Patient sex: F
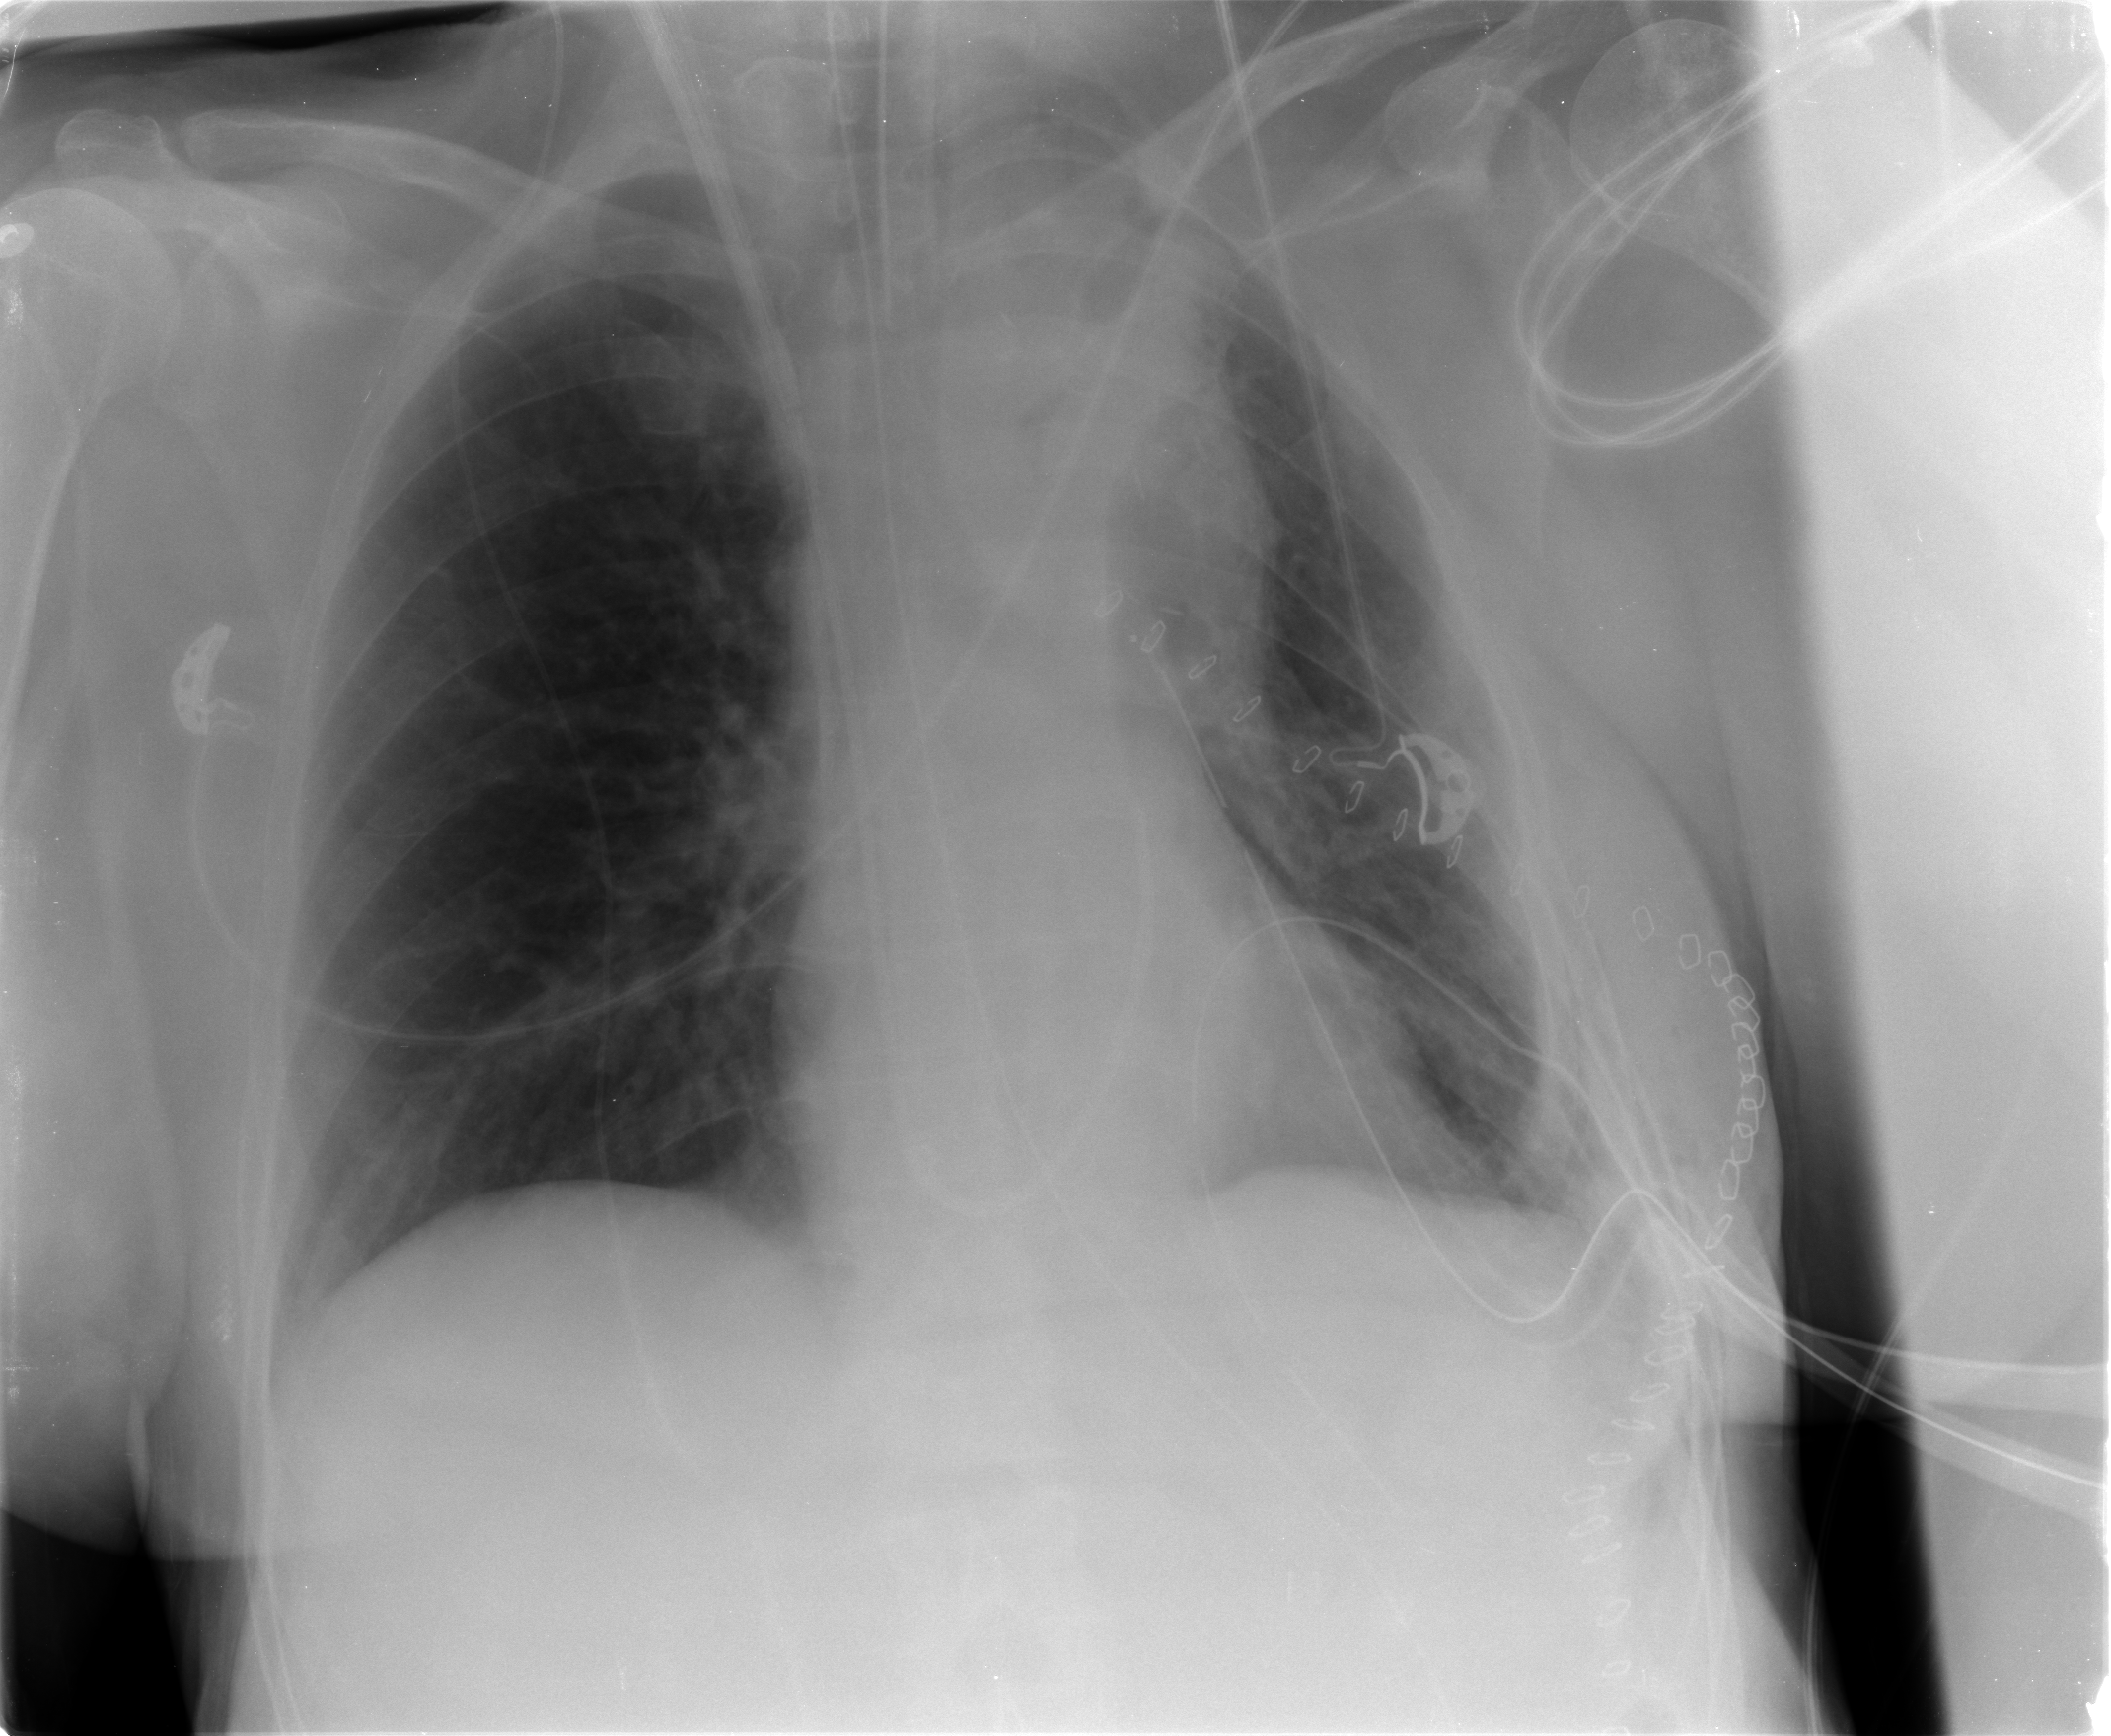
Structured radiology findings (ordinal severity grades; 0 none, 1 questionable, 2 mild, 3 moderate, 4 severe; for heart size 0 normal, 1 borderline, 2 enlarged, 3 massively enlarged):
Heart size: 0
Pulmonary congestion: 0
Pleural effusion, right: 0
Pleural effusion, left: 2
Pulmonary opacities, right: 0
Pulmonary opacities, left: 0
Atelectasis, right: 0
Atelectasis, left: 2